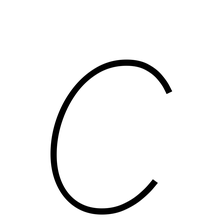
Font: Inter-Italic_Thin_Italic